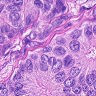
Metastatic tissue present: yes